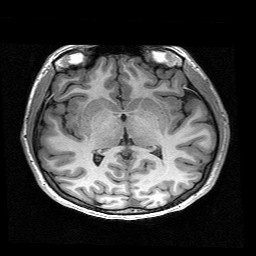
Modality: T1w
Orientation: coronal
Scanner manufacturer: siemens
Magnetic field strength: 3 T
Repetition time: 2.53 s
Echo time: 0.00267 s